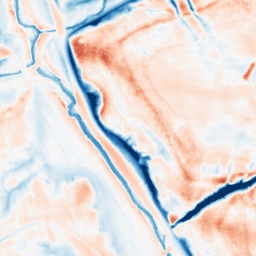
Category: multiscale
Decomposition family: dog_multiscale
Decomposition parameters: sigma_ratio: 2
n_scales: 4
base_sigma: 0.5
Upsampling method: regularized
Upsampling parameters: scale: 4
lambda_reg: 0.01
Upsampling scale: 4